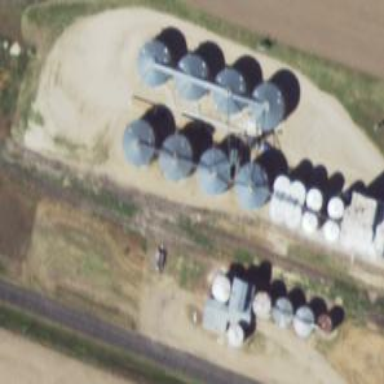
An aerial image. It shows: Silo.